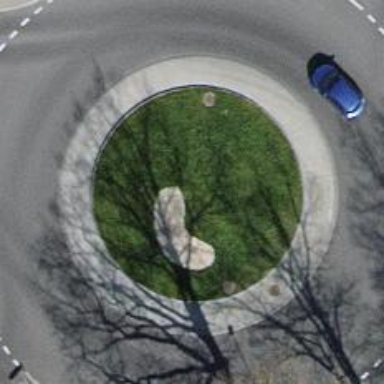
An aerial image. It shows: Secondary road around roundabout.